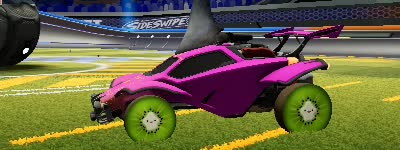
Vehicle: octane